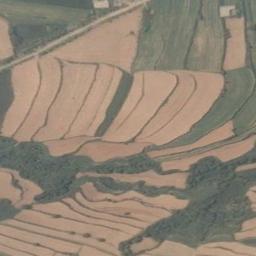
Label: terrace